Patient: sex F, age 58
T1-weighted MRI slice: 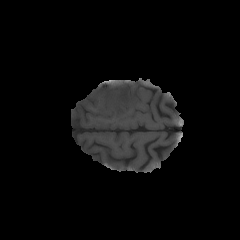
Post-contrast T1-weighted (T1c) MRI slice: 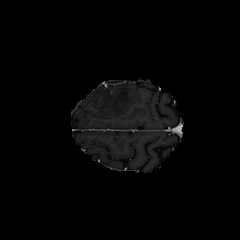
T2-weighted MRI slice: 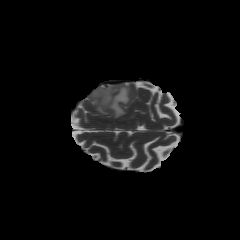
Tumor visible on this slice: yes
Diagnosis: Glioblastoma, IDH-wildtype
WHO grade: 4